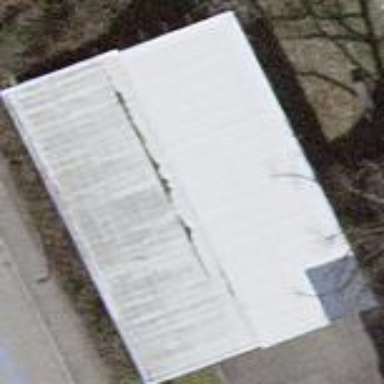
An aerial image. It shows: View of roof of building.